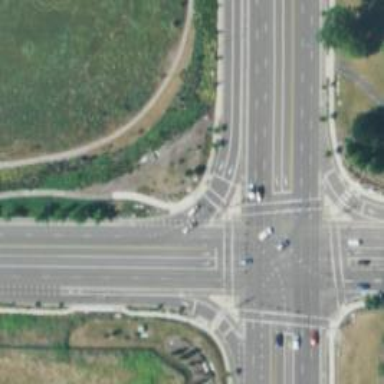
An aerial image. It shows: Traffic island located on footway.